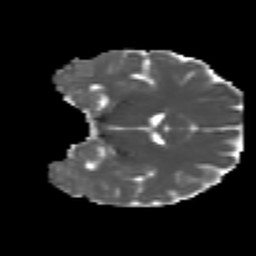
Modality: MD
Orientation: coronal
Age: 30
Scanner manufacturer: siemens
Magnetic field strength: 3 T
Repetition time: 4.52 s
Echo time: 0.084 s